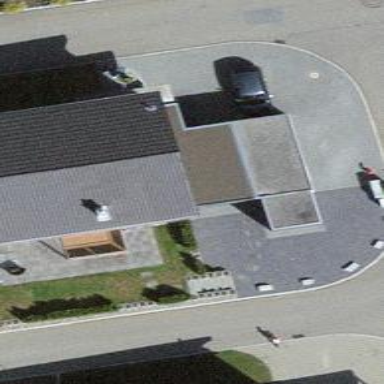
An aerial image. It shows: Group of garages.